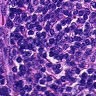
Metastatic tissue present: no